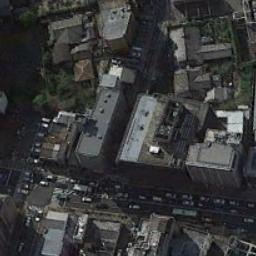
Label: commercial_area